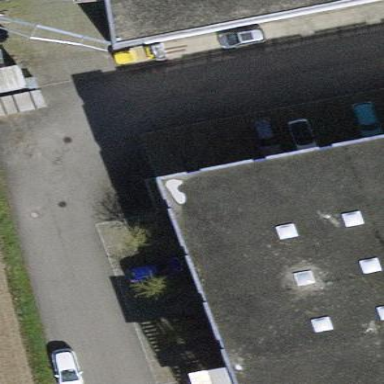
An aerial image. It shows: Parking area with surface.